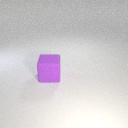
large purple rubber cube